Interaction volume radius: 5 \u00c5
Interaction volume height: 15 \u00c5
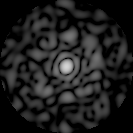
Disorder parameter: 0.8654